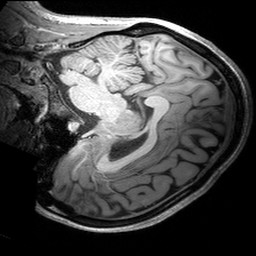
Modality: T1w
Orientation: sagittal
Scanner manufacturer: siemens
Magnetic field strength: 3 T
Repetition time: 2.53 s
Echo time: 0.00299 s